Question: i am in the process of creating a app which track the user location using Google maps and calculate the distance. i have not calculate the distance but is trying to create a map but faced problems. i know using Google Maps API v2 cannot run on a emulator as it does not support Google Play Services. i have tried running on emulator and my real phone but both faced problems
On emulator:
i saw that the person who posted this tutorial <URL> can do it so i think it is possible, but it does not say how to do it.
i followed all the steps in this tutorial <URL> and downloaded all apk uses the same emulator. but there is the error that my google play services need updating. i researched and it means google play services is not supported on emulator..
On real devices:
when i run my application, it crashes by saying "Unfortunately, My ApplicationNameApp has stopped" then i press ok. the CatLog is
EDIT:
'''
01-26 01:33:08.004: D/dalvikvm(10815): GC_CONCURRENT freed 205K, 6% free 12413K/13191K, paused 2ms+2ms, total 19ms
01-26 01:33:08.004: D/dalvikvm(10815): WAIT_FOR_CONCURRENT_GC blocked 11ms
01-26 01:33:08.049: D/AndroidRuntime(10815): Shutting down VM
01-26 01:33:08.049: W/dalvikvm(10815): threadid=1: thread exiting with uncaught exception (group=0x4178f2a0)
01-26 01:33:08.054: E/AndroidRuntime(10815): FATAL EXCEPTION: main
01-26 01:33:08.054: E/AndroidRuntime(10815): java.lang.RuntimeException: Unable to start activity ComponentInfo{com.example.studenthealthapp/com.example.studenthealthapp.MainActivity}: android.view.InflateException: Binary XML file line #12: Error inflating class fragment
01-26 01:33:08.054: E/AndroidRuntime(10815): at android.app.ActivityThread.performLaunchActivity(ActivityThread.java:2100)
01-26 01:33:08.054: E/AndroidRuntime(10815): at android.app.ActivityThread.handleLaunchActivity(ActivityThread.java:2125)
01-26 01:33:08.054: E/AndroidRuntime(10815): at android.app.ActivityThread.access$600(ActivityThread.java:140)
01-26 01:33:08.054: E/AndroidRuntime(10815): at android.app.ActivityThread$H.handleMessage(ActivityThread.java:1227)
01-26 01:33:08.054: E/AndroidRuntime(10815): at android.os.Handler.dispatchMessage(Handler.java:99)
01-26 01:33:08.054: E/AndroidRuntime(10815): at android.os.Looper.loop(Looper.java:137)
01-26 01:33:08.054: E/AndroidRuntime(10815): at android.app.ActivityThread.main(ActivityThread.java:4898)
01-26 01:33:08.054: E/AndroidRuntime(10815): at java.lang.reflect.Method.invokeNative(Native Method)
01-26 01:33:08.054: E/AndroidRuntime(10815): at java.lang.reflect.Method.invoke(Method.java:511)
01-26 01:33:08.054: E/AndroidRuntime(10815): at com.android.internal.os.ZygoteInit$MethodAndArgsCaller.run(ZygoteInit.java:1006)
01-26 01:33:08.054: E/AndroidRuntime(10815): at com.android.internal.os.ZygoteInit.main(ZygoteInit.java:773)
01-26 01:33:08.054: E/AndroidRuntime(10815): at dalvik.system.NativeStart.main(Native Method)
01-26 01:33:08.054: E/AndroidRuntime(10815): Caused by: android.view.InflateException: Binary XML file line #12: Error inflating class fragment
01-26 01:33:08.054: E/AndroidRuntime(10815): at android.view.LayoutInflater.createViewFromTag(LayoutInflater.java:704)
01-26 01:33:08.054: E/AndroidRuntime(10815): at android.view.LayoutInflater.rInflate(LayoutInflater.java:746)
01-26 01:33:08.054: E/AndroidRuntime(10815): at android.view.LayoutInflater.inflate(LayoutInflater.java:489)
01-26 01:33:08.054: E/AndroidRuntime(10815): at android.view.LayoutInflater.inflate(LayoutInflater.java:396)
01-26 01:33:08.054: E/AndroidRuntime(10815): at android.view.LayoutInflater.inflate(LayoutInflater.java:352)
01-26 01:33:08.054: E/AndroidRuntime(10815): at com.android.internal.policy.impl.PhoneWindow.setContentView(PhoneWindow.java:308)
01-26 01:33:08.054: E/AndroidRuntime(10815): at android.app.Activity.setContentView(Activity.java:1924)
01-26 01:33:08.054: E/AndroidRuntime(10815): at com.example.studenthealthapp.MainActivity.onCreate(MainActivity.java:34)
01-26 01:33:08.054: E/AndroidRuntime(10815): at android.app.Activity.performCreate(Activity.java:5206)
01-26 01:33:08.054: E/AndroidRuntime(10815): at android.app.Instrumentation.callActivityOnCreate(Instrumentation.java:1083)
01-26 01:33:08.054: E/AndroidRuntime(10815): at android.app.ActivityThread.performLaunchActivity(ActivityThread.java:2064)
01-26 01:33:08.054: E/AndroidRuntime(10815): ... 11 more
01-26 01:33:08.054: E/AndroidRuntime(10815): Caused by: java.lang.SecurityException: The Maps API requires the additional following permissions to be set in the AndroidManifest.xml to ensure a correct behavior:
01-26 01:33:08.054: E/AndroidRuntime(10815): <uses-permission android:name="com.google.android.providers.gsf.permission.READ_GSERVICES"/>
01-26 01:33:08.054: E/AndroidRuntime(10815): at maps.af.ch.a(Unknown Source)
01-26 01:33:08.054: E/AndroidRuntime(10815): at maps.af.ay.a(Unknown Source)
01-26 01:33:08.054: E/AndroidRuntime(10815): at maps.af.ay.a(Unknown Source)
01-26 01:33:08.054: E/AndroidRuntime(10815): at maps.af.al.a(Unknown Source)
01-26 01:33:08.054: E/AndroidRuntime(10815): at maps.af.bg.a(Unknown Source)
01-26 01:33:08.054: E/AndroidRuntime(10815): at maps.af.bf.a(Unknown Source)
01-26 01:33:08.054: E/AndroidRuntime(10815): at ebt.onTransact(SourceFile:107)
01-26 01:33:08.054: E/AndroidRuntime(10815): at android.os.Binder.transact(Binder.java:326)
01-26 01:33:08.054: E/AndroidRuntime(10815): at com.google.android.gms.maps.internal.IMapFragmentDelegate$a$a.onCreateView(Unknown Source)
01-26 01:33:08.054: E/AndroidRuntime(10815): at com.google.android.gms.maps.SupportMapFragment$a.onCreateView(Unknown Source)
01-26 01:33:08.054: E/AndroidRuntime(10815): at com.google.android.gms.dynamic.a$4.b(Unknown Source)
01-26 01:33:08.054: E/AndroidRuntime(10815): at com.google.android.gms.dynamic.a.a(Unknown Source)
01-26 01:33:08.054: E/AndroidRuntime(10815): at com.google.android.gms.dynamic.a.onCreateView(Unknown Source)
01-26 01:33:08.054: E/AndroidRuntime(10815): at com.google.android.gms.maps.SupportMapFragment.onCreateView(Unknown Source)
01-26 01:33:08.054: E/AndroidRuntime(10815): at android.support.v4.app.Fragment.performCreateView(Fragment.java:1500)
01-26 01:33:08.054: E/AndroidRuntime(10815): at android.support.v4.app.FragmentManagerImpl.moveToState(FragmentManager.java:900)
01-26 01:33:08.054: E/AndroidRuntime(10815): at android.support.v4.app.FragmentManagerImpl.moveToState(FragmentManager.java:1082)
01-26 01:33:08.054: E/AndroidRuntime(10815): at android.support.v4.app.FragmentManagerImpl.addFragment(FragmentManager.java:1184)
01-26 01:33:08.054: E/AndroidRuntime(10815): at android.support.v4.app.FragmentActivity.onCreateView(FragmentActivity.java:291)
01-26 01:33:08.054: E/AndroidRuntime(10815): at android.view.LayoutInflater.createViewFromTag(LayoutInflater.java:676)
01-26 01:33:08.054: E/AndroidRuntime(10815): ... 21 more
01-26 01:33:08.074: D/dalvikvm(10815): GC_CONCURRENT freed 248K, 7% free 12656K/13511K, paused 2ms+2ms, total 23ms
'''
however, when i run my previous separate project where it just contain gps and calculate distance(inaccurate though), it can work and display with no problem. it does display my current location but i never feed any location data through emulator so i think it worked. emulator has no real-time gps as far as i know. if anyone knows you can tell me too.
My XML file
'''
<?xml version="1.0" encoding="utf-8"?>
<LinearLayout xmlns:android="http://schemas.android.com/apk/res/android"
android:layout_width="match_parent"
android:layout_height="match_parent"
android:orientation="vertical" >
<fragment
android:name="com.google.android.gms.maps.SupportMapFragment"
android:id="@+id/displayMap"
android:layout_width="match_parent"
android:layout_height="match_parent" />
</LinearLayout>
'''
My Android Manifest file
'''
<?xml version="1.0" encoding="utf-8"?>
<manifest xmlns:android="http://schemas.android.com/apk/res/android"
package="com.example.studenthealthapp"
android:versionCode="1"
android:versionName="1.0" >
<permission android:name="com.example.studenthealthapp.permission.MAPS_RECEIVE"
android:protectionLevel="signature"/>
<uses-sdk
android:minSdkVersion="8"
android:targetSdkVersion="18" />
<uses-permission android:name="com.example.studenthealthapp.permission.MAPS_RECEIVE"/>
<uses-permission android:name="android.permission.INTERNET"/>
<uses-permission android:name="android.permission.WRITE_EXTERNAL_STORAGE"/>
<uses-permission android:name="com.example.studenthealthapp.providers.gsf.permission.READ_GSERVICES"/>
<uses-permission android:name="android.permission.ACCESS_COARSE_LOCATION"/>
<uses-permission android:name="android.permission.ACCESS_FINE_LOCATION"/>
<uses-permission android:name="android.permission.ACCESS_NETWORK_STATE"/>
<uses-feature
android:glEsVersion="0x00020000"
android:required="true"/>
<application
android:allowBackup="true"
android:icon="@drawable/ic_launcher"
android:label="@string/app_name"
android:theme="@style/AppTheme" >
<activity
android:name="com.example.studenthealthapp.MainActivity"
android:label="@string/app_name" >
<intent-filter>
<action android:name="android.intent.action.MAIN" />
<category android:name="android.intent.category.LAUNCHER" />
</intent-filter>
</activity>
<meta-data
android:name="com.google.android.maps.v2.API_KEY"
android:value="API key value"/>
<meta-data
android:name="com.google.android.gms.version"
android:value="@integer/google_play_services_version" />
</application>
'''
My Main Java file
'''
package com.example.studenthealthapp;
//import android.R;
import com.example.studenthealthapp.R;
//import com.example.studenthealthtools.MainActivity;
//import com.example.studenthealthtools.MainActivity;
import android.location.Criteria;
import android.location.Location;
import android.location.LocationListener;
import android.location.LocationManager;
import android.os.Bundle;
import android.support.v4.app.FragmentActivity;
import android.widget.Toast;
//import android.view.Menu;
import com.google.android.gms.common.ConnectionResult;
import com.google.android.gms.common.GooglePlayServicesUtil;
import com.google.android.gms.maps.CameraUpdateFactory;
import com.google.android.gms.maps.GoogleMap;
import com.google.android.gms.maps.SupportMapFragment;
import com.google.android.gms.maps.model.LatLng;
import com.google.android.gms.maps.model.MarkerOptions;
public class MainActivity extends FragmentActivity implements LocationListener{
private GoogleMap googleMap;
private boolean resultStatus;
@Override
protected void onCreate(Bundle savedInstanceState) {
super.onCreate(savedInstanceState);
if(isGooglePlay())
{
setContentView(R.layout.activity_main);
setUpMapIfNeeded();
}
}
private void setUpMapIfNeeded() {
if(googleMap == null)
{
Toast.makeText(MainActivity.this, "Getting map",
Toast.LENGTH_LONG).show();
googleMap =((SupportMapFragment)getSupportFragmentManager().findFragmentById(R.id.displayMap)).getMap();
if(googleMap != null)
{
setUpMap();
}
}
}
private void setUpMap()
{
//Enable MyLocation Layer of Google Map
googleMap.setMyLocationEnabled(true);
//Get locationManager object from System Service LOCATION_SERVICE
LocationManager locationManager = (LocationManager) getSystemService(LOCATION_SERVICE);
//Create a criteria object to retrieve provider
Criteria criteria = new Criteria();
//Get the name of the best provider
String provider = locationManager.getBestProvider(criteria, true);
if(provider == null)
{
onProviderDisabled(provider);
}
//set map type
googleMap.setMapType(GoogleMap.MAP_TYPE_HYBRID);
//Get current location
Location myLocation = locationManager.getLastKnownLocation(provider);
if(myLocation != null)
{
onLocationChanged(myLocation);
}
}
private boolean isGooglePlay()
{
// TODO Auto-generated method stub
int status = GooglePlayServicesUtil.isGooglePlayServicesAvailable(this);
if (status == ConnectionResult.SUCCESS)
{
Toast.makeText(MainActivity.this, "Google Play Services is available",
Toast.LENGTH_LONG).show();
return(true);
}
else
{
GooglePlayServicesUtil.getErrorDialog(status, this, 10).show();
}
return (false);
}
@Override
public void onLocationChanged(Location myLocation) {
//Get latitude of the current location
double latitude = myLocation.getLatitude();
//Get longitude of the current location
double longitude = myLocation.getLongitude();
//Create a LatLng object for the current location
LatLng latLng = new LatLng(latitude, longitude);
//Show the current location in Google Map
googleMap.moveCamera(CameraUpdateFactory.newLatLng(latLng));
//Zoom in the Google Map
googleMap.animateCamera(CameraUpdateFactory.zoomTo(20));
googleMap.addMarker(new MarkerOptions().position(new LatLng(latitude, longitude)).title("You are here!"));
}
@Override
public void onProviderDisabled(String provider) {
Toast.makeText(MainActivity.this,
"Provider disabled by the user. GPS turned off",
Toast.LENGTH_LONG).show();
}
@Override
public void onProviderEnabled(String provider) {
Toast.makeText(MainActivity.this,
"Provider enabled by the user. GPS turned on",
Toast.LENGTH_LONG).show();
}
@Override
public void onStatusChanged(String provider, int status, Bundle extras) {
Toast.makeText(MainActivity.this, "Provider status changed",
Toast.LENGTH_LONG).show();
}}
'''
i have seem many tutorial and i believe i have done all the necessary steps(except maybe one that caused this error?) download google play services, import google play services. import support play libarary as my app support API below 11. generate the API key..target build correct version i believe
i know normally we must use real phone but as i work in a team, what if my teammates uses emulator while i uses real phone to present to my client? my deadline is very close now, any help would be appreciated. thanks
EDIT:i can display my map.

does the red thing means where i am? but it should display "you are here" text and it did not. also, it is inaccurate as my exact location should be further to the up left though the environment is correct. in one of the block... what does the blue means. sometimes it turn to a arrow which change directions or the light blue color around the blue dot change size if i'm not wrong
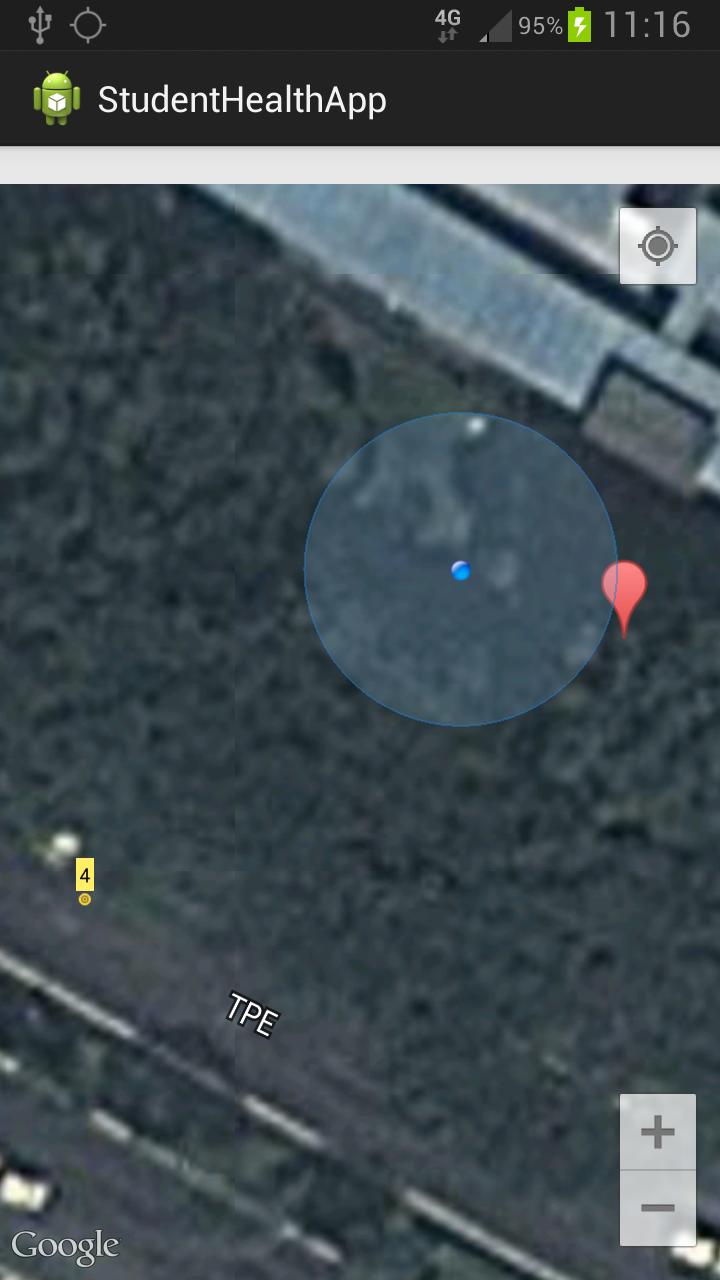
Answer: I see several issues:
1) The logcat says you are missing:
'''
<uses-permissionandroid:name="com.google.android.providers.gsf.permission.READ_GSERVICES"/>
'''
Do not change the package name to yours.
2) These permission are not longer required.
'''
<uses-permission android:name="com.example.studenthealthapp.permission.MAPS_RECEIVE"/>
<permission android:name="com.example.studenthealthapp.permission.MAPS_RECEIVE"
android:protectionLevel="signature"/>
'''
3) Please do not share your API key with the world.